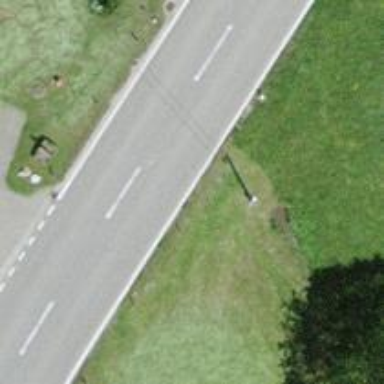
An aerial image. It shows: Asphalt road classified as tertiary.